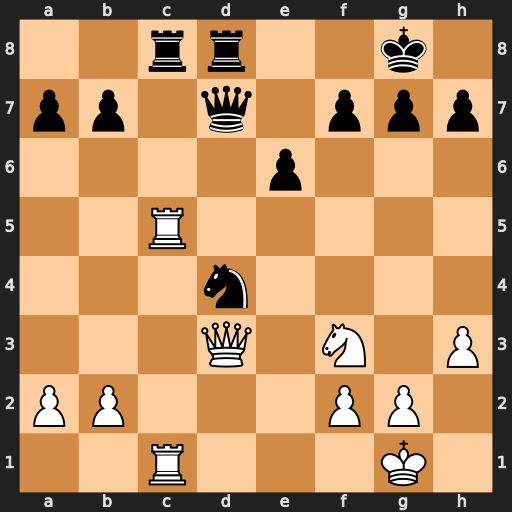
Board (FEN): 2rr2k1/pp1q1ppp/4p3/2R5/3n4/3Q1N1P/PP3PP1/2R3K1
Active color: w
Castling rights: -
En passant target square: -
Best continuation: Qxd4 Qxd4 Nxd4 Rxc5 Rxc5